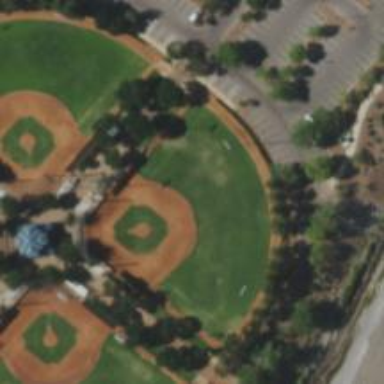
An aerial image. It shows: Baseball pitch for leisure land.